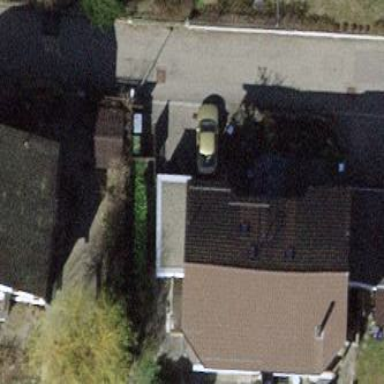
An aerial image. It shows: Brown-roofed house.